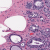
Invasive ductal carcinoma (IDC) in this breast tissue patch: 0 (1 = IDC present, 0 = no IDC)